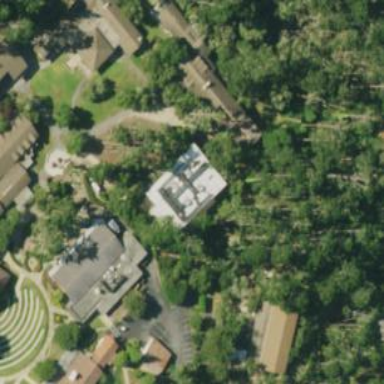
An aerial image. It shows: Arts centre housed inside building.